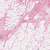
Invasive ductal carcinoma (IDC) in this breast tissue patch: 0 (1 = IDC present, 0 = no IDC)